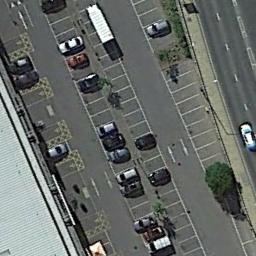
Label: parking_lot